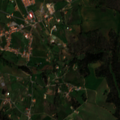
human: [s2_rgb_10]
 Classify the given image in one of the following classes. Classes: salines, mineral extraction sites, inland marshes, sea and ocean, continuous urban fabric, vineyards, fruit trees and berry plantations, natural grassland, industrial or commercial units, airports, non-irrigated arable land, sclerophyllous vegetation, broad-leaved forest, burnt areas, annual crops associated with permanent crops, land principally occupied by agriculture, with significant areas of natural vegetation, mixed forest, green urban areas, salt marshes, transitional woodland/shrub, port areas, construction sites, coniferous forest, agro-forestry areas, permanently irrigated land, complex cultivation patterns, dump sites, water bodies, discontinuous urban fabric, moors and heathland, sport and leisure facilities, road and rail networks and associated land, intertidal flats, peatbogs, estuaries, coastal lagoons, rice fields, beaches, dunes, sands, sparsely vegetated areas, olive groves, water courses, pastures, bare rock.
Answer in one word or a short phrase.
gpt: discontinuous urban fabric, non-irrigated arable land, complex cultivation patterns, broad-leaved forest, transitional woodland/shrub